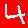
Digit: 4